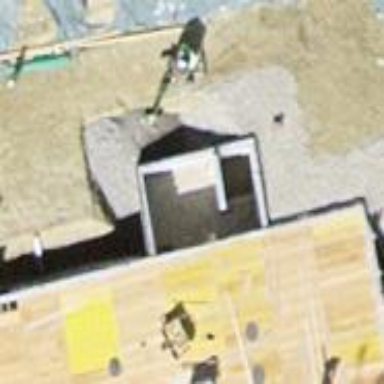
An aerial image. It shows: Detached building with gabled roof.